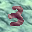
Label: 3